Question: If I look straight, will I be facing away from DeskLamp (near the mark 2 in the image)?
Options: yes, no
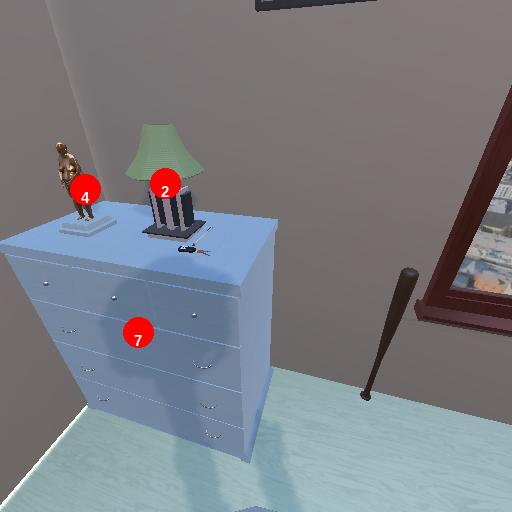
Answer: yes